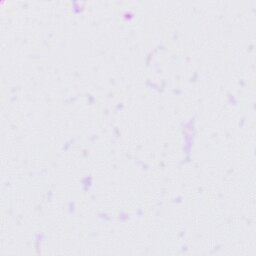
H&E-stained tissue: Tonsil